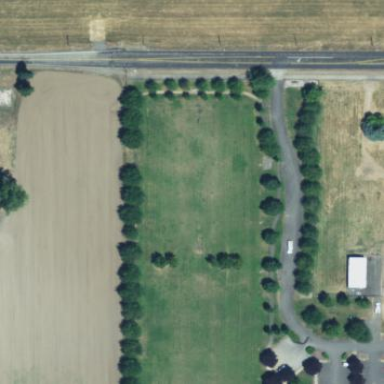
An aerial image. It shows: Soccer pitch in park.